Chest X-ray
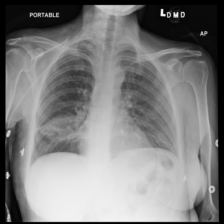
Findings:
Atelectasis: negative
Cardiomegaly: negative
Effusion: negative
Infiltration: negative
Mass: negative
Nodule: negative
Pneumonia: negative
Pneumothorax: negative
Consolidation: negative
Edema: negative
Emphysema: negative
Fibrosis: negative
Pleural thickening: negative
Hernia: negative